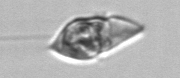
Label: Gyrodinium